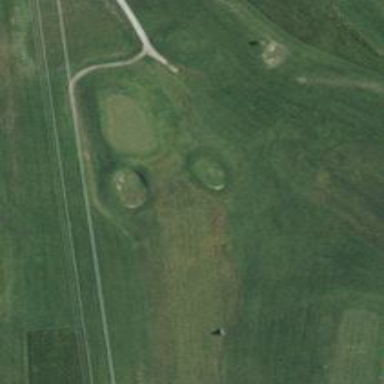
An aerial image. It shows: View of golf hole.